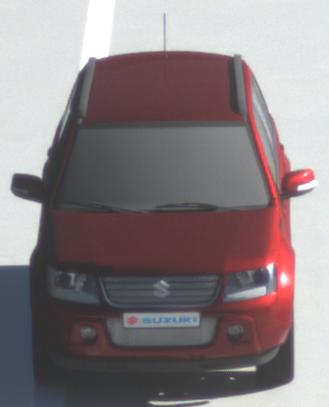
Make: Suzuki
Model: Grand Vitara
Detailed model: Gen. 1 JT
Model produced from: 2009
Model produced until: 2012
Doors: 5
Color: red
Road condition: wet road
Daytime: morning or afternoon
Contrast: high contrast